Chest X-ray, PA view. Patient: 67 years old, sex M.
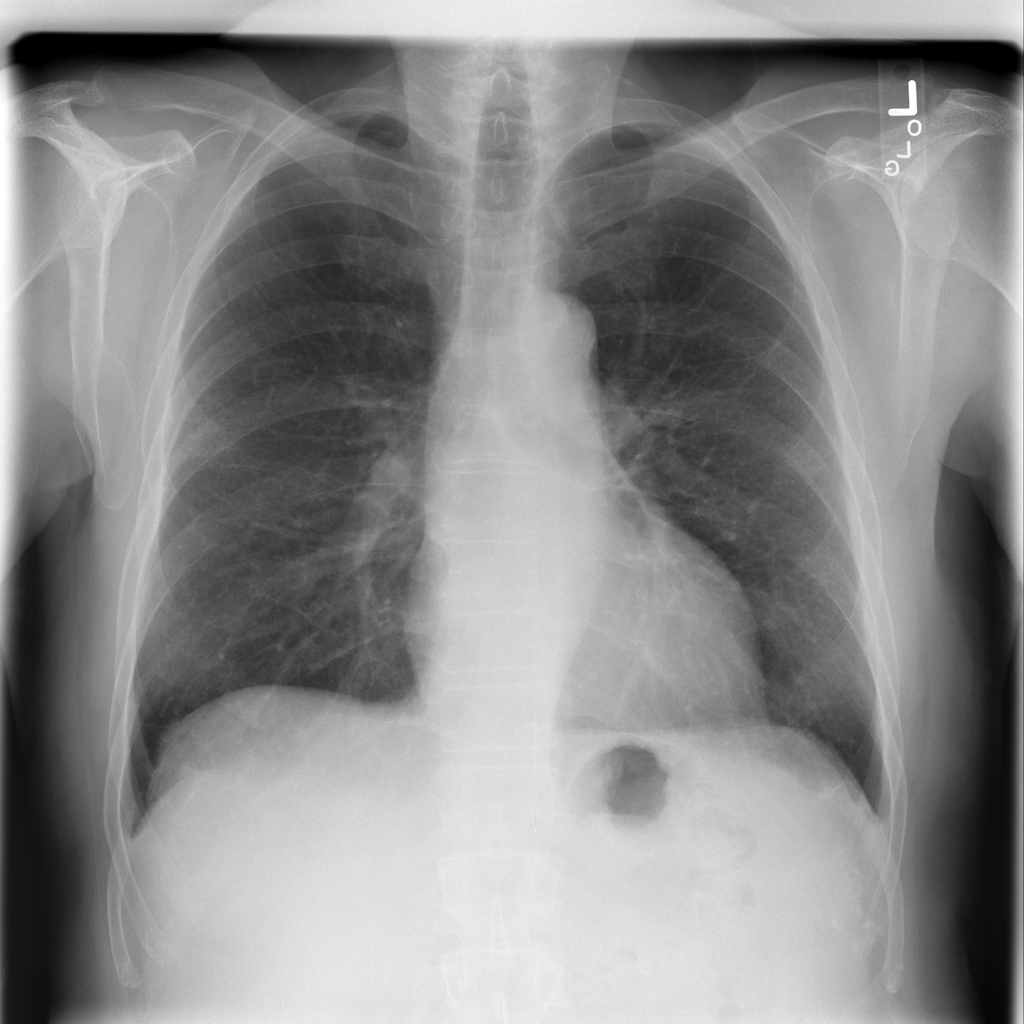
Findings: No Finding